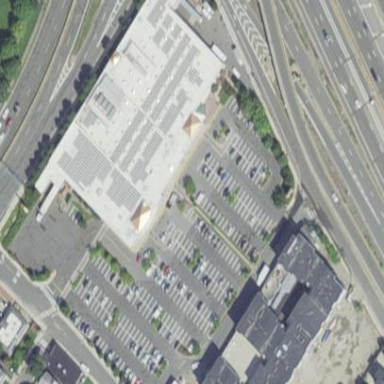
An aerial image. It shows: Supermarket located in building.